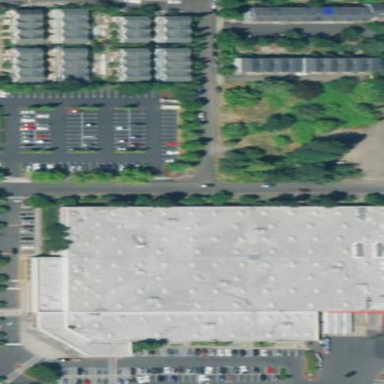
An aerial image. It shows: Retail building that operates as wholesale shop.